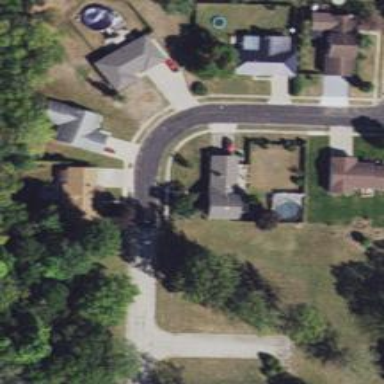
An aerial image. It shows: Asphalt road in residential area.